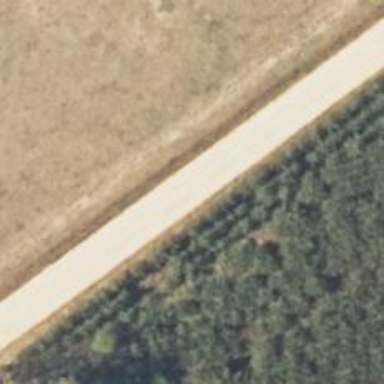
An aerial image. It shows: Sandy track road with grade3 tracktype.